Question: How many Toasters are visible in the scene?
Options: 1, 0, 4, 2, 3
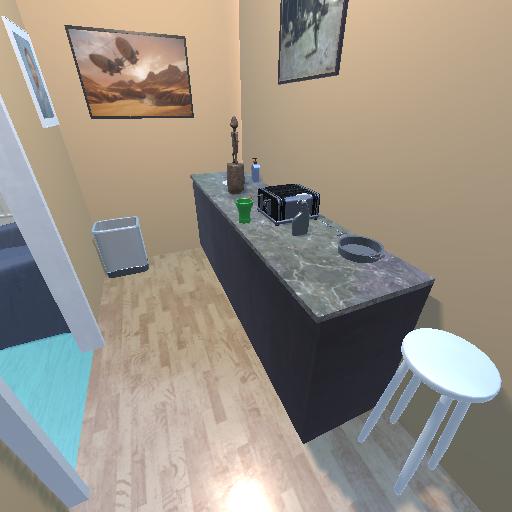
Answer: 1